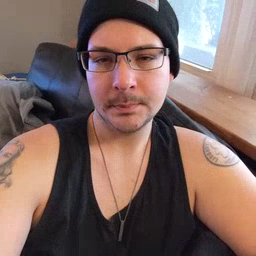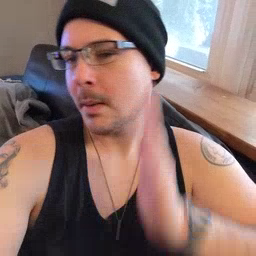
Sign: sleepy